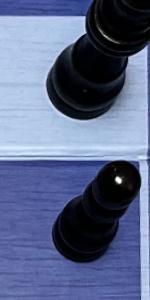
Label: Pawn_Black